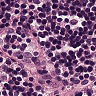
Metastatic tissue present: no